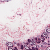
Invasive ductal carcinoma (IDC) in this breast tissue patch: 0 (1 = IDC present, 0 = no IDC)